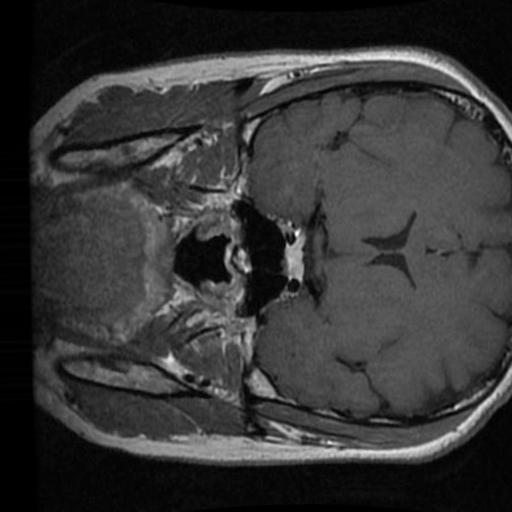
Label: brain_tumor